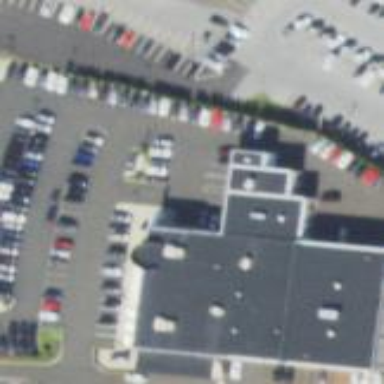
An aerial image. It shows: Car shop.